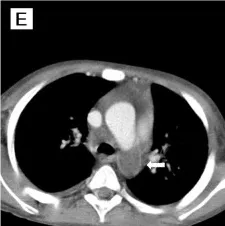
(B-E) MPR images of thoracic CTA. (D,E) Sagittal oblique view and axial view of CTA indicated complete occlusion of the descending aorta with large thrombus (76 mm in length).
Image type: radiology (ct)